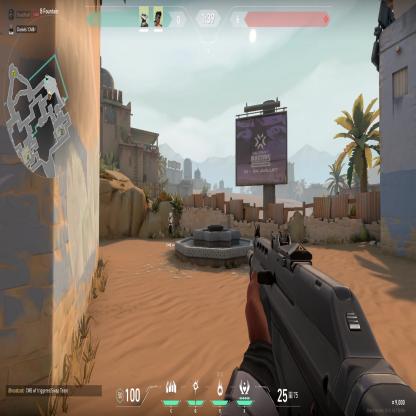
Label: teammate